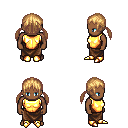
a pixel art fantasy rpg character, male body template, human, dark skin, gold chest armor, robe skirt, light blonde twin-tailed hairstyle, gold boots, four views (front, back, left, right), 2x2 character sprite sheet, small pixel art, hard edges, no anti-aliasing